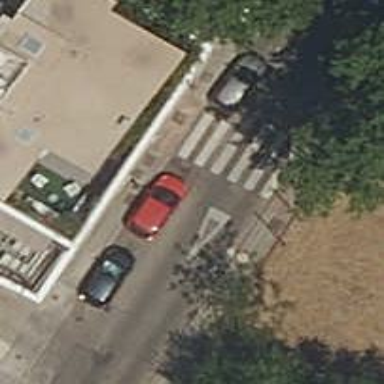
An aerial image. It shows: Marked road crossing.